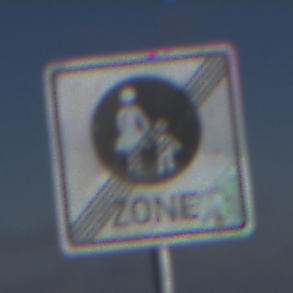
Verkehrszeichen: EndeFussgaengerzone
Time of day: MorningAfternoon
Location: Outdoor (Nature)
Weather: PartlyCloudy
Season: NotSpecified
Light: Natural